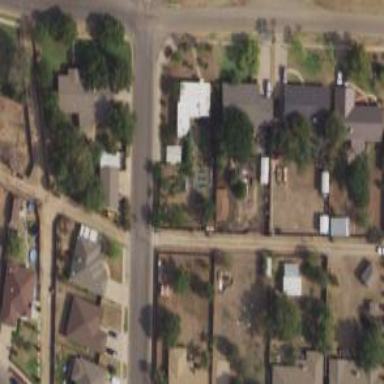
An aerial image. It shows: Alley classified as service road.